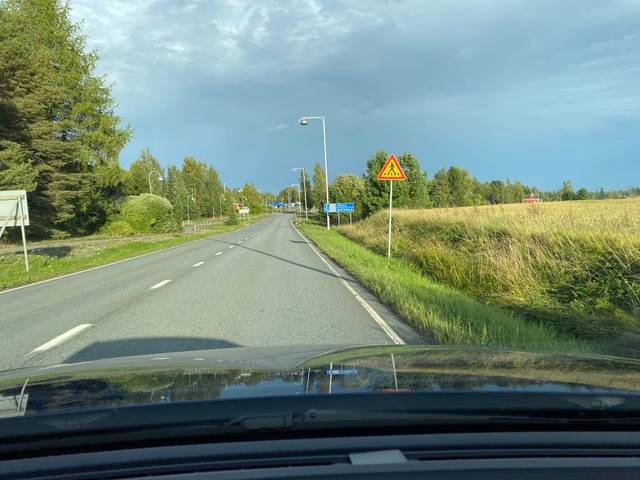
Region: Finland
Coordinates: 61.118, 23.08